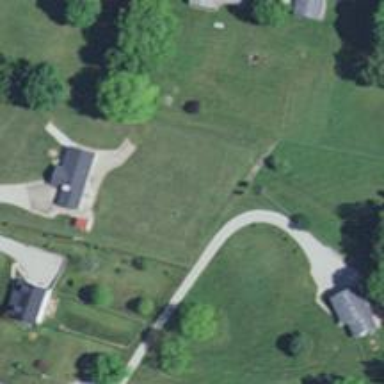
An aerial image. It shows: Driveway.